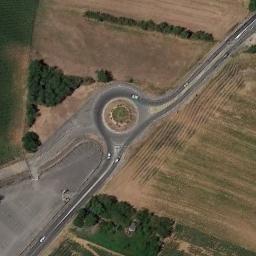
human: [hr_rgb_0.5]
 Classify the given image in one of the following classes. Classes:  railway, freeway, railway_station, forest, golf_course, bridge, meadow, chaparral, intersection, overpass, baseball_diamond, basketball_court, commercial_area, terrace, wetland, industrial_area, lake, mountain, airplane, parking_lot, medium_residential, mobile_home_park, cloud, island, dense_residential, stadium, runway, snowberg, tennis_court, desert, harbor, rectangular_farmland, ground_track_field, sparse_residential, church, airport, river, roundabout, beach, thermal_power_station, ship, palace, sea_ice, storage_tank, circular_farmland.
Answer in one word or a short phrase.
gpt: roundabout